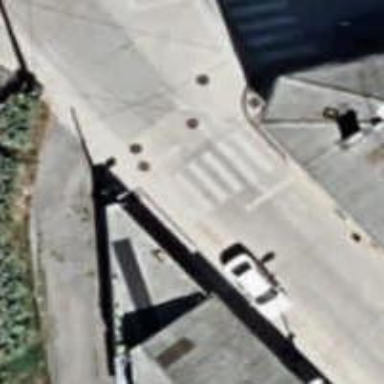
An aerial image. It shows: Uncontrolled crossing on the road.